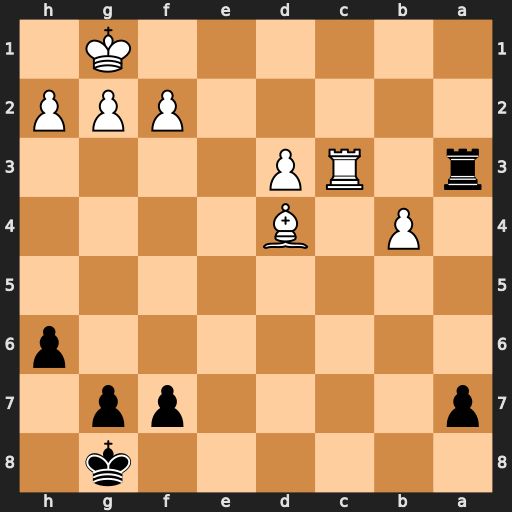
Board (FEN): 6k1/p4pp1/7p/8/1P1B4/r1RP4/5PPP/6K1
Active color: b
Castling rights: -
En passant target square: -
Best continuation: Ra1+ Rc1 Rxc1#